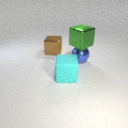
large cyan rubber cube to the right of large brown metal cube